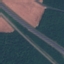
Land use / land cover class: Highway